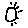
Label: sun